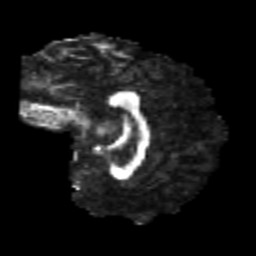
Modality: FA
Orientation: sagittal
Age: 24
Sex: male
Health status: healthy
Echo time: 0.074 s